Field crop: tomato
Growth stage: 2
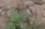
Species: solanum